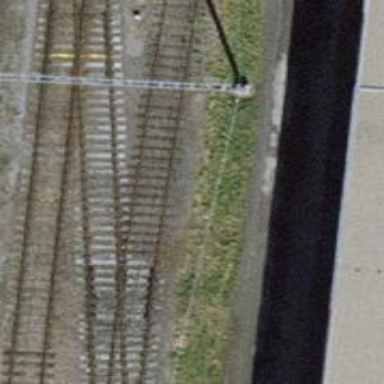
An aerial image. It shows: Single railway spur track.